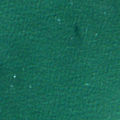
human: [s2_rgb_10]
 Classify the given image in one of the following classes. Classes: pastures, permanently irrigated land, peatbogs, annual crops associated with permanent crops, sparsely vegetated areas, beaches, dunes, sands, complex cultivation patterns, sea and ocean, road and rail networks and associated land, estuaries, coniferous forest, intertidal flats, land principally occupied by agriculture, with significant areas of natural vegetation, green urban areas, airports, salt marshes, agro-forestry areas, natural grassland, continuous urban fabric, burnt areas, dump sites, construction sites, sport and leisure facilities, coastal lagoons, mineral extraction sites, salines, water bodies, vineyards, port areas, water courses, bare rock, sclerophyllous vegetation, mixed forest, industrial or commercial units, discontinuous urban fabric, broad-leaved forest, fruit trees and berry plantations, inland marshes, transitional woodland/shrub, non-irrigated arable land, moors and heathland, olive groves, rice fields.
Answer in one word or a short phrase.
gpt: sea and ocean